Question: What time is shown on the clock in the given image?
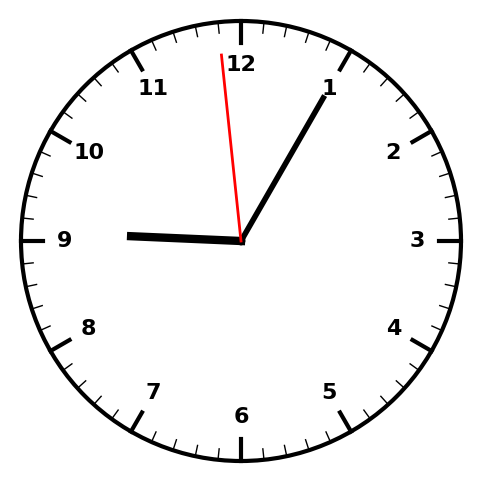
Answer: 09:04:59